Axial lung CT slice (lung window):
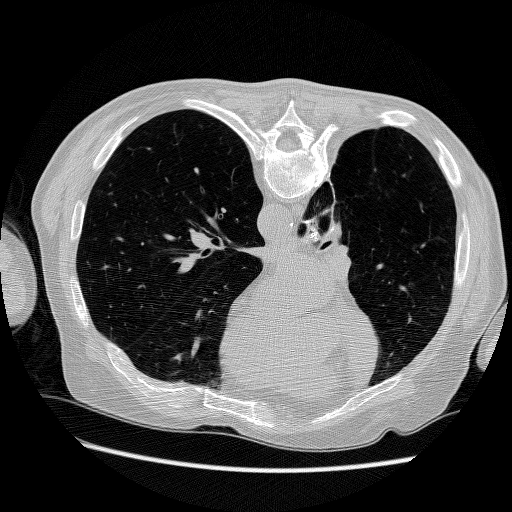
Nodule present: no